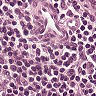
Metastatic tissue present: no